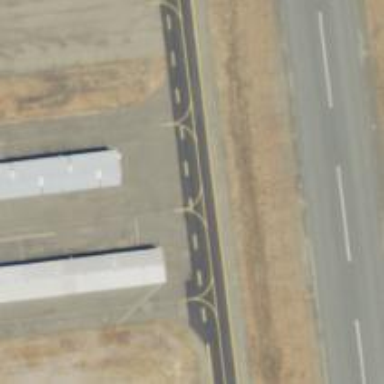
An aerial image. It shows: Image of taxiway at airport.